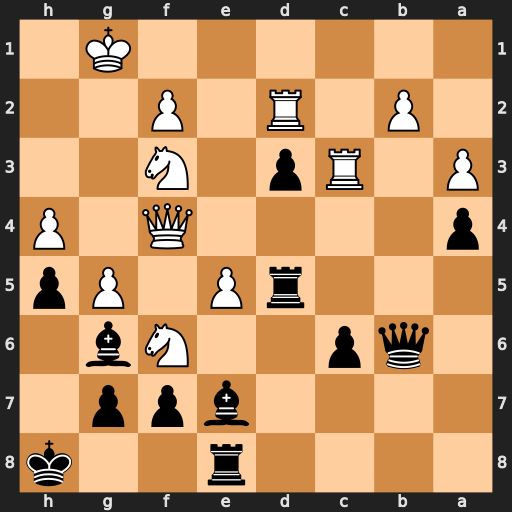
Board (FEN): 4r2k/4bpp1/1qp2Nb1/3rP1Pp/p4Q1P/P1Rp1N2/1P1R1P2/6K1
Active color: b
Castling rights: -
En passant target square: -
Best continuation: gxf6 gxf6 Bf8